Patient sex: F
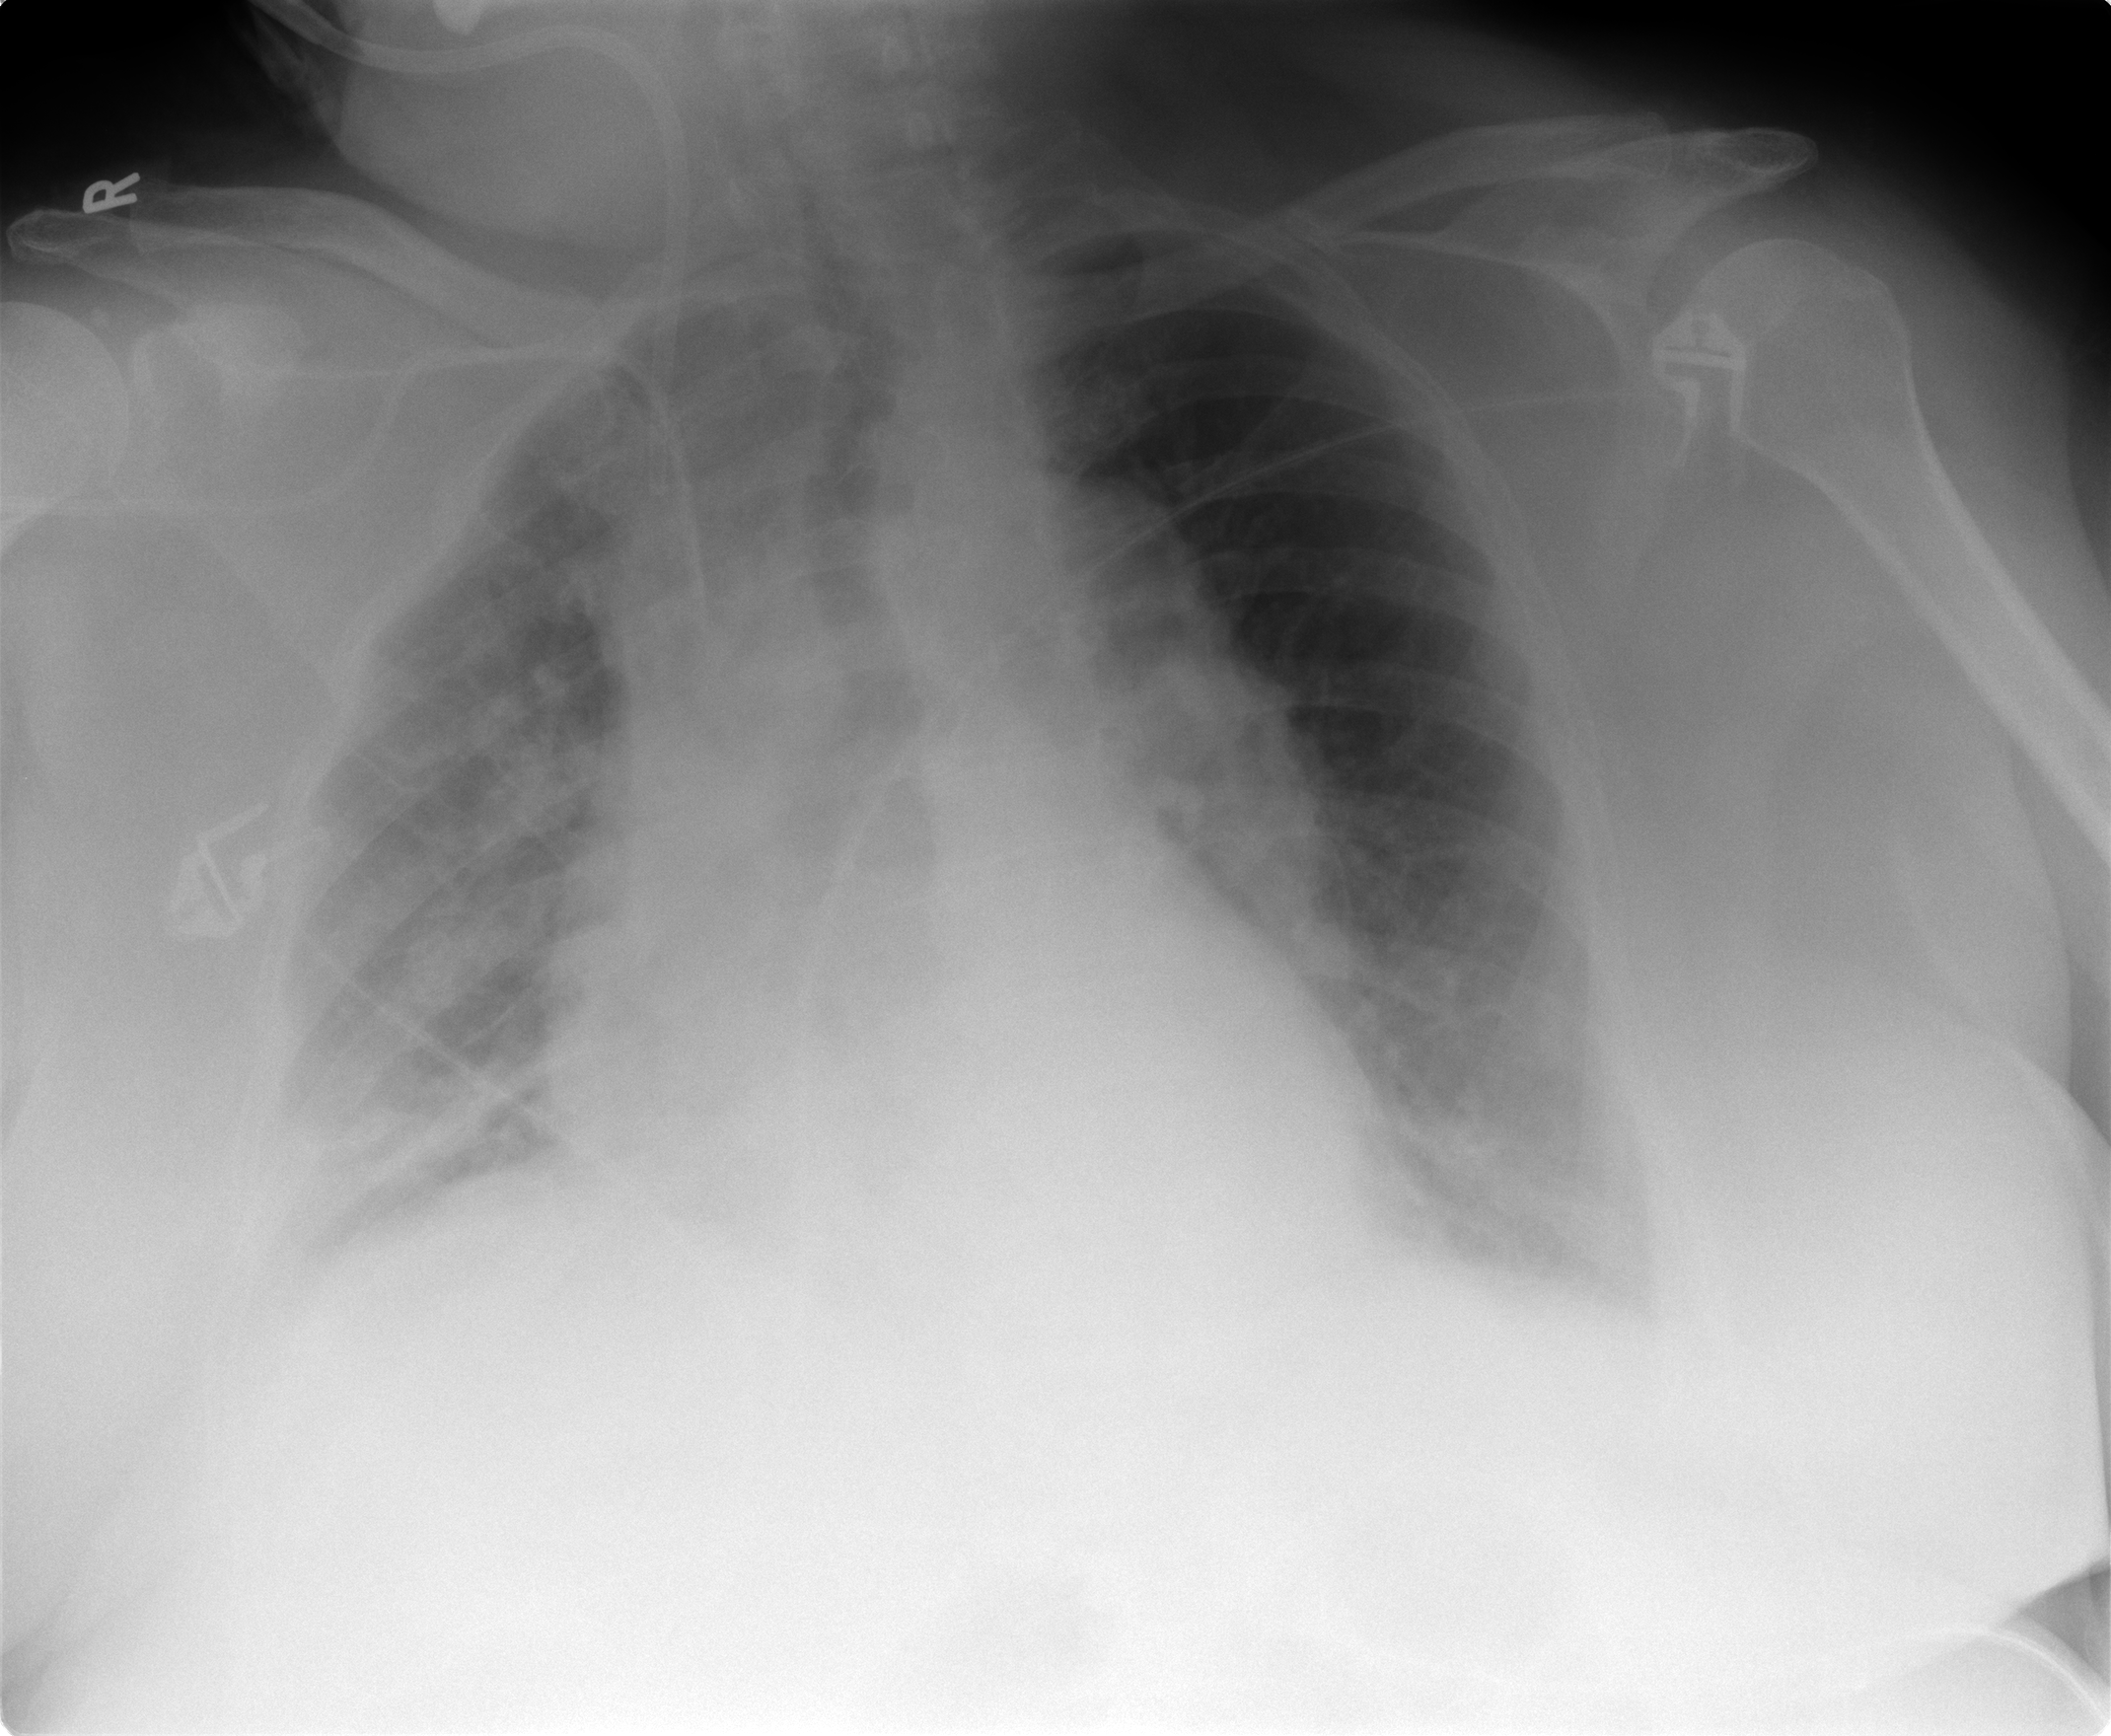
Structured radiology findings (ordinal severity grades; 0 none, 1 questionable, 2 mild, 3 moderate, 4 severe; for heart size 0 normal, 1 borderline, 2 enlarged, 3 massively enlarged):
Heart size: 1
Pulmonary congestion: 2
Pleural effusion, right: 3
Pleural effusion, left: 2
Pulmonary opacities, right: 2
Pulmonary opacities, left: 0
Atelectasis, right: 2
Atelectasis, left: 2